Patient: sex M, age 56
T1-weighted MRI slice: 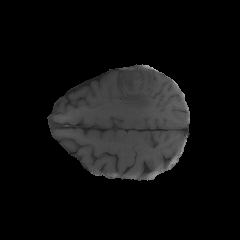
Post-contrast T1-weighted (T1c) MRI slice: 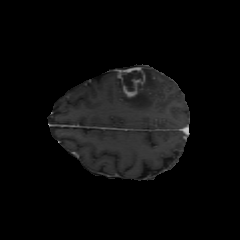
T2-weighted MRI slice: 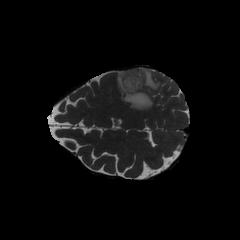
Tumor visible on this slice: yes
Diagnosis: Glioblastoma, IDH-wildtype
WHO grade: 4